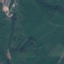
Label: Pasture